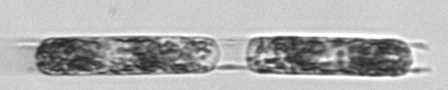
Label: Hemiaulus